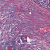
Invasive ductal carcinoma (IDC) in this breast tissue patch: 1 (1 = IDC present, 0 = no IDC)